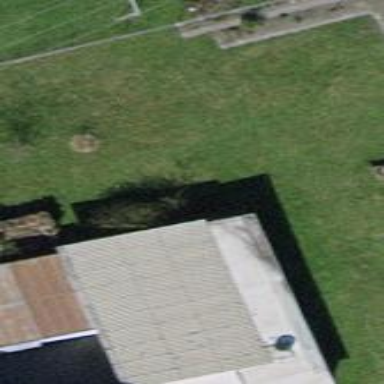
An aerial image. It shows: Group of garages.